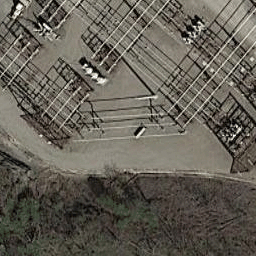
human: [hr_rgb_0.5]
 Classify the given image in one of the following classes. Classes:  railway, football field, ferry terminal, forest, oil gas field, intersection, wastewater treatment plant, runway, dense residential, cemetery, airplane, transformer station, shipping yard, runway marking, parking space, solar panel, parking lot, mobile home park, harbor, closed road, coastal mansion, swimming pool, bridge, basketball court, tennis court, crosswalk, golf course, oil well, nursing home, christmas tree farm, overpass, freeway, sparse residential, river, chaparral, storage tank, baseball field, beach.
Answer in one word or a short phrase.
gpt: transformer station